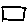
Label: square